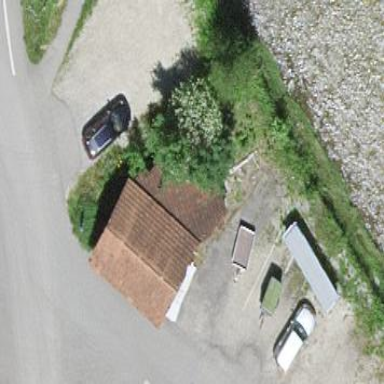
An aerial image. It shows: Rural barn.